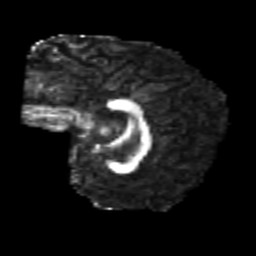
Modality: FA
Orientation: sagittal
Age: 22
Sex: female
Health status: healthy
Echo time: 0.074 s